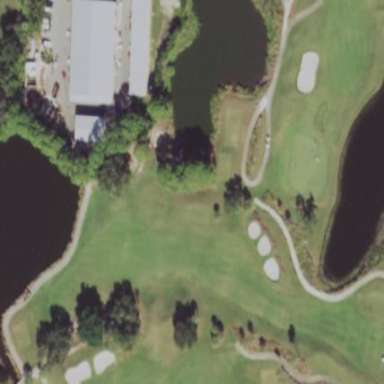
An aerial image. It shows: Grassy area designated as golf fairway.